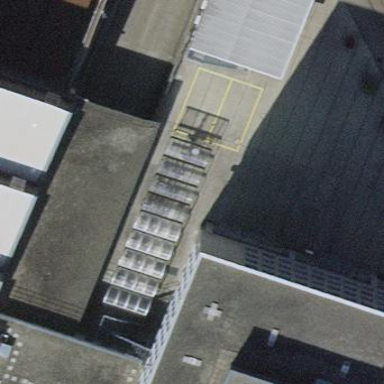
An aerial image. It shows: View of roof of building.